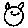
Label: cat